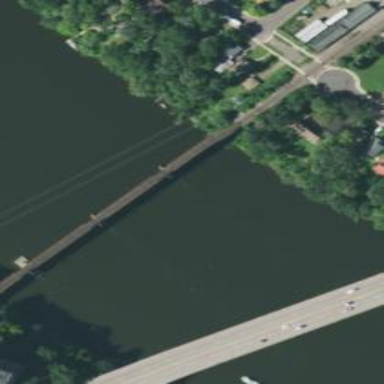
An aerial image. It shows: Man-made bridge.